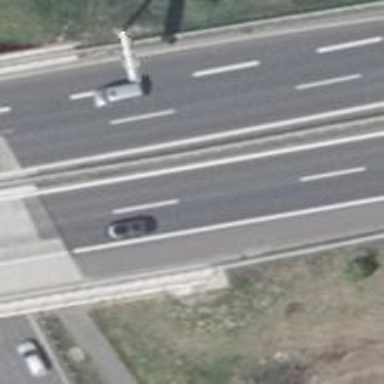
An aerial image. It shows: Bridge over trunk highway that serves as motorroad.